Interaction volume radius: 10 \u00c5
Interaction volume height: 10 \u00c5
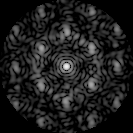
Disorder parameter: 0.5529